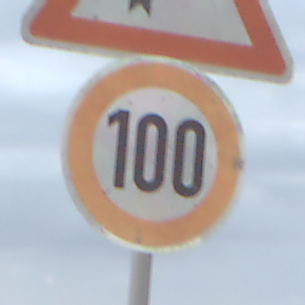
Verkehrszeichen: Geschwindigkeit100
Zusatzzeichen oben: KurveRechts
Umgebung: Outdoor, Nature
Tageszeit: Night
Wetter: Overcast
Licht: Artificial
Jahreszeit: NotSpecified
Kontrast: LowContrast